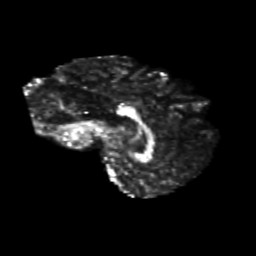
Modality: FA
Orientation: sagittal
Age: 41
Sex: female
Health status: healthy
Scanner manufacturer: siemens
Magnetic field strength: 3 T
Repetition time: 10.8 s
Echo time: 0.082 s